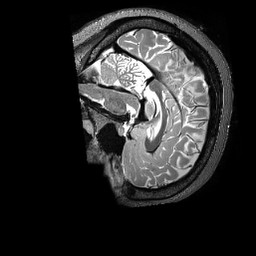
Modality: T2w
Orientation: sagittal
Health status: healthy
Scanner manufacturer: siemens
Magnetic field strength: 3 T
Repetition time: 3.2 s
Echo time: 0.565 s